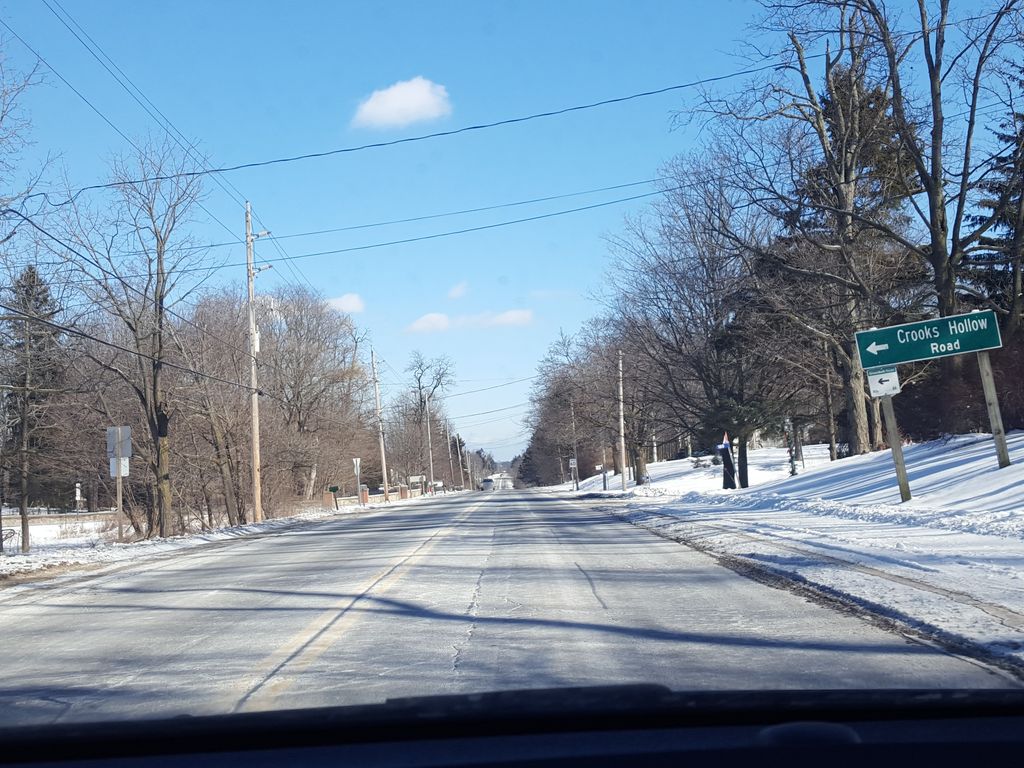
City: hamilton